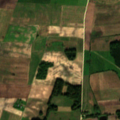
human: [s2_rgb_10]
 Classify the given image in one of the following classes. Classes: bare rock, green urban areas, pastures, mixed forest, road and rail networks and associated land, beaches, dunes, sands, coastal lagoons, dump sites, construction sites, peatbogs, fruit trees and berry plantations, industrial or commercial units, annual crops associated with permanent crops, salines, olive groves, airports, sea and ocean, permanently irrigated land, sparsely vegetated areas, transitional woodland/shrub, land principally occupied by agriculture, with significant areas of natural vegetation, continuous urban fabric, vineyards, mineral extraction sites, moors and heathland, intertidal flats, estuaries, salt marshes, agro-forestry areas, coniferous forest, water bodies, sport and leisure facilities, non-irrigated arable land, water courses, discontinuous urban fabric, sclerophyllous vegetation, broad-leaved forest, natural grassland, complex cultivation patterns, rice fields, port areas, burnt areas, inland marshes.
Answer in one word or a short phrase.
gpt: non-irrigated arable land, complex cultivation patterns, transitional woodland/shrub